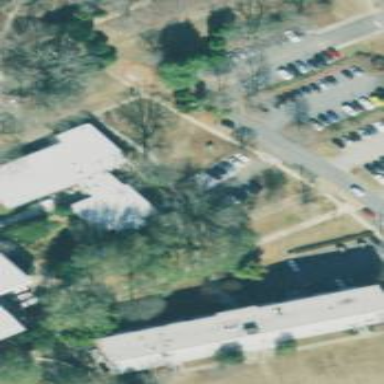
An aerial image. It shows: View of university building.